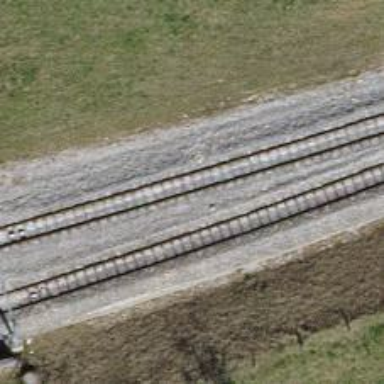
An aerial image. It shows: Light rail siding with one track. The service is electrified with contact line.